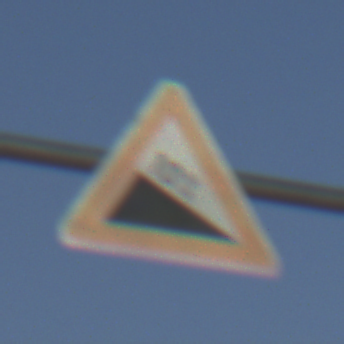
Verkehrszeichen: Gefaelle10
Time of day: SunriseSunset
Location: Outdoor (Urban)
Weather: Clear
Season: NotSpecified
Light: Natural